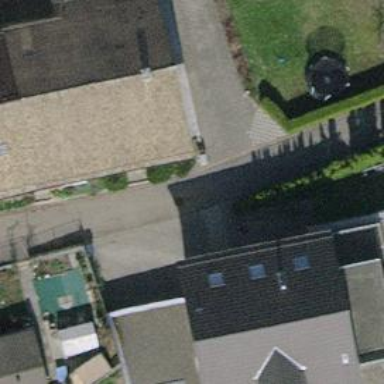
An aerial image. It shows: Residential road with asphalt surface.